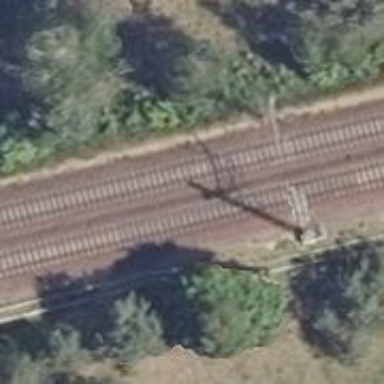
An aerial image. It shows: Junction on the railway.